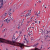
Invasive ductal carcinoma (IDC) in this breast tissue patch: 1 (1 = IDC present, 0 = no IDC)